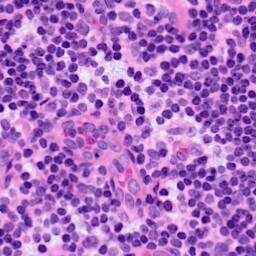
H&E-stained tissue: LymphNode